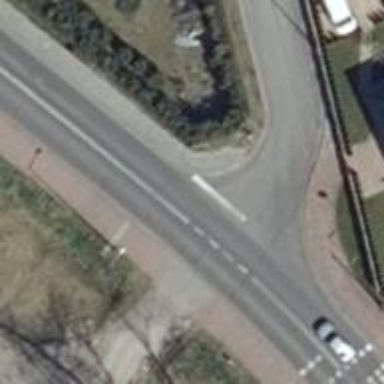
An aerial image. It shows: Footway along the road.